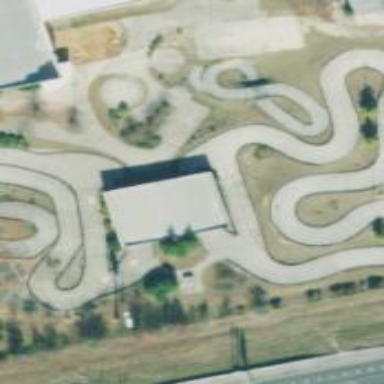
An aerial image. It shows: Motor sport raceway.